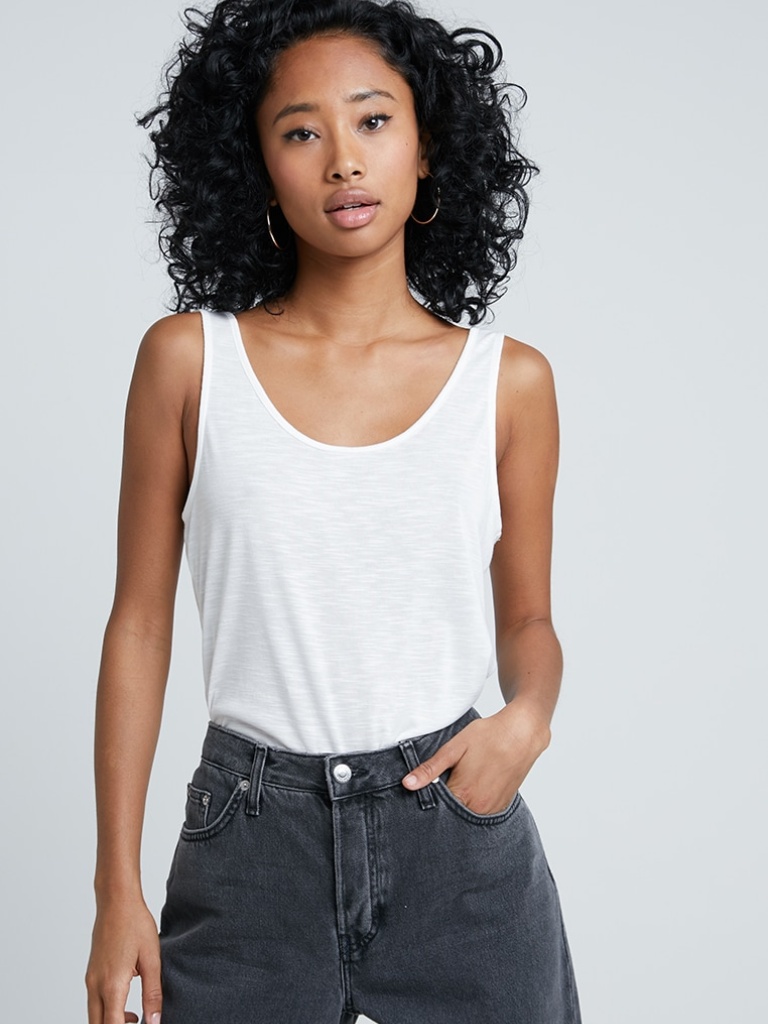
cotton relaxed sleeveless hip length Fully Tucked in scoop tank